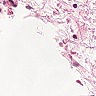
Metastatic tissue present: no